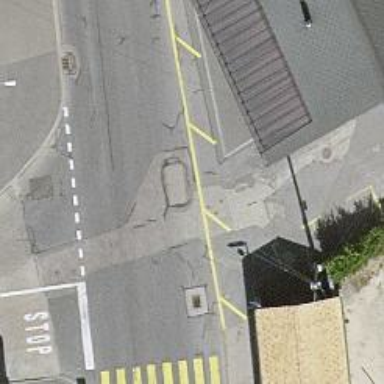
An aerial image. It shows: Asphalt footpath with unmarked crossing.